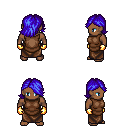
a pixel art fantasy rpg character, male body template, human, dark skin, brown tunic, robe skirt, blue swoop hairstyle, gold gloves, four views (front, back, left, right), 2x2 character sprite sheet, small pixel art, hard edges, no anti-aliasing